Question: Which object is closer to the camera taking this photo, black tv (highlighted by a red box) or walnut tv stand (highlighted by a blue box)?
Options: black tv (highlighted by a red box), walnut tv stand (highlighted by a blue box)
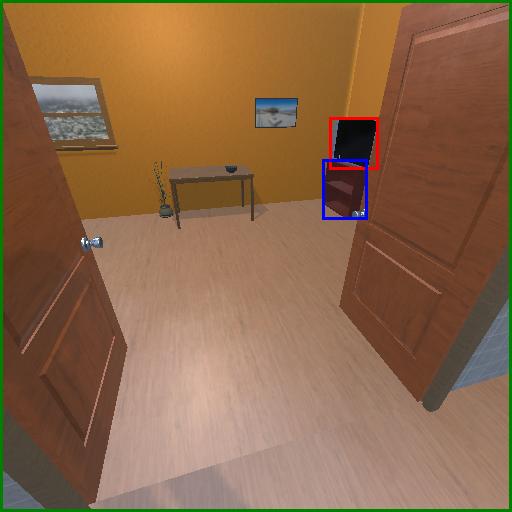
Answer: black tv (highlighted by a red box)